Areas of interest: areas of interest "Sport and cultural"
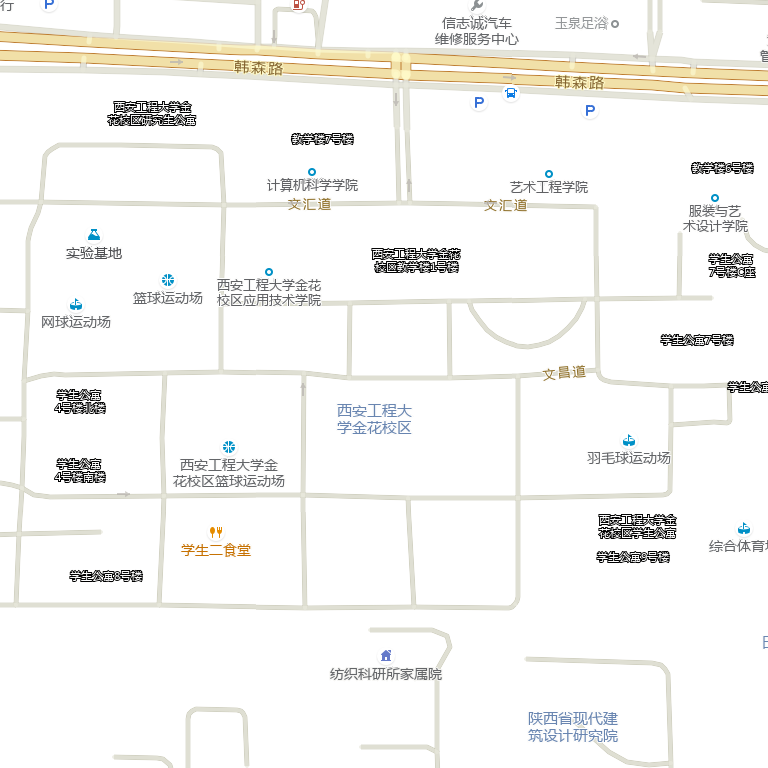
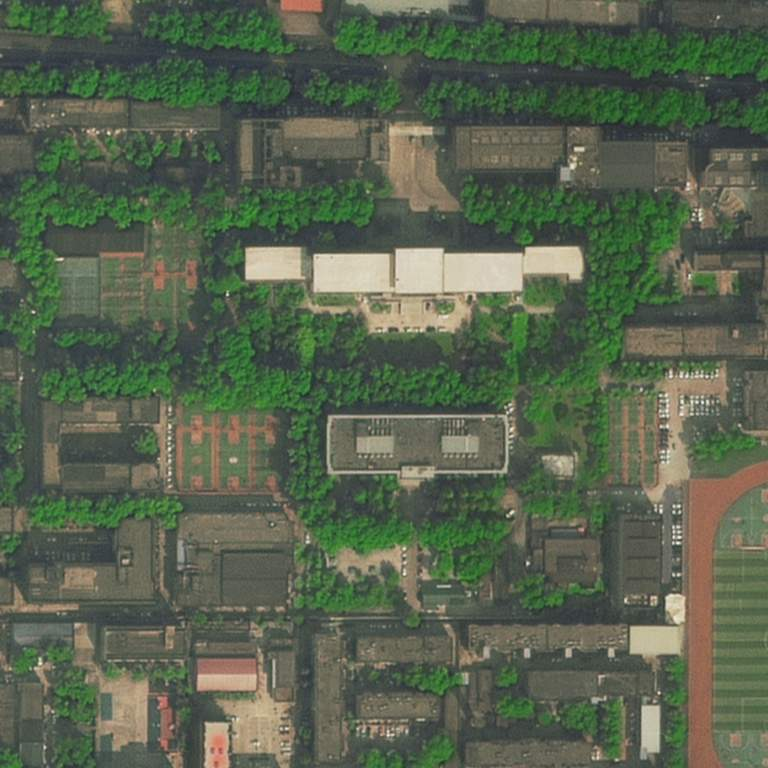